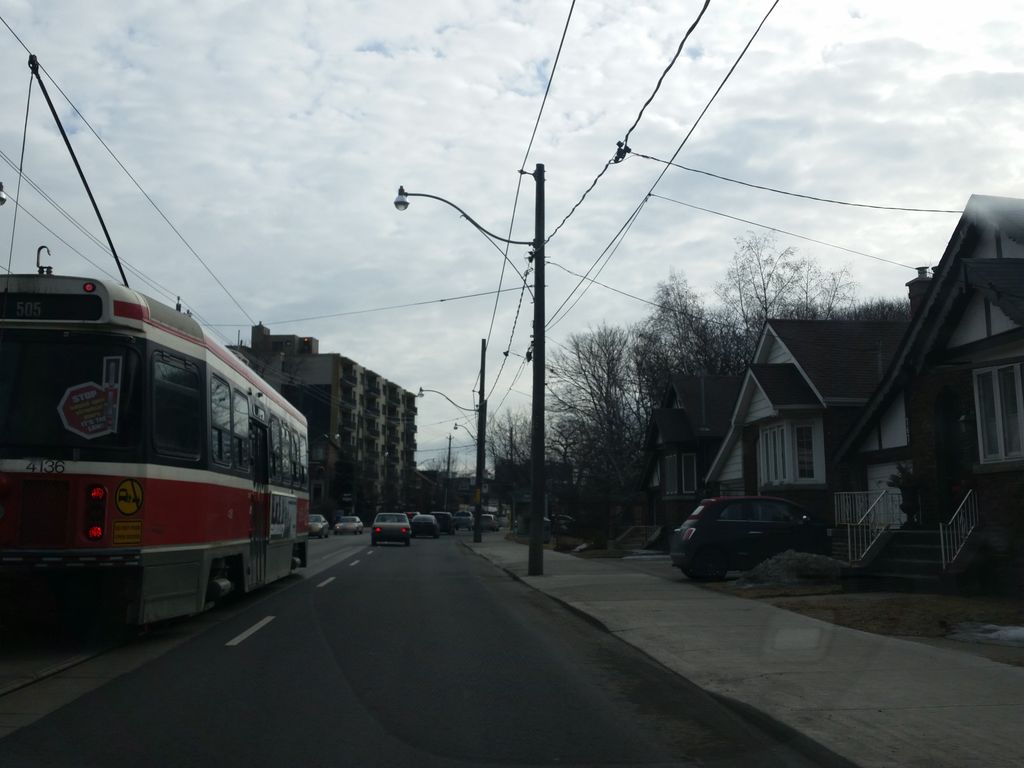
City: toronto